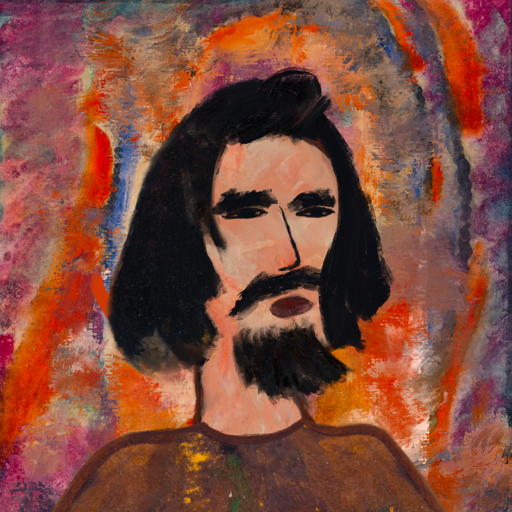
Background: Experience, Head And Neck Side: Roy_Bahadur, Face Side: Mosgoul, Bust: Comrade, Hair Side: Mosgoul, Head Accessory: Blank, Second Necklace: Blank, Necklace: Blank, Baby: Blank